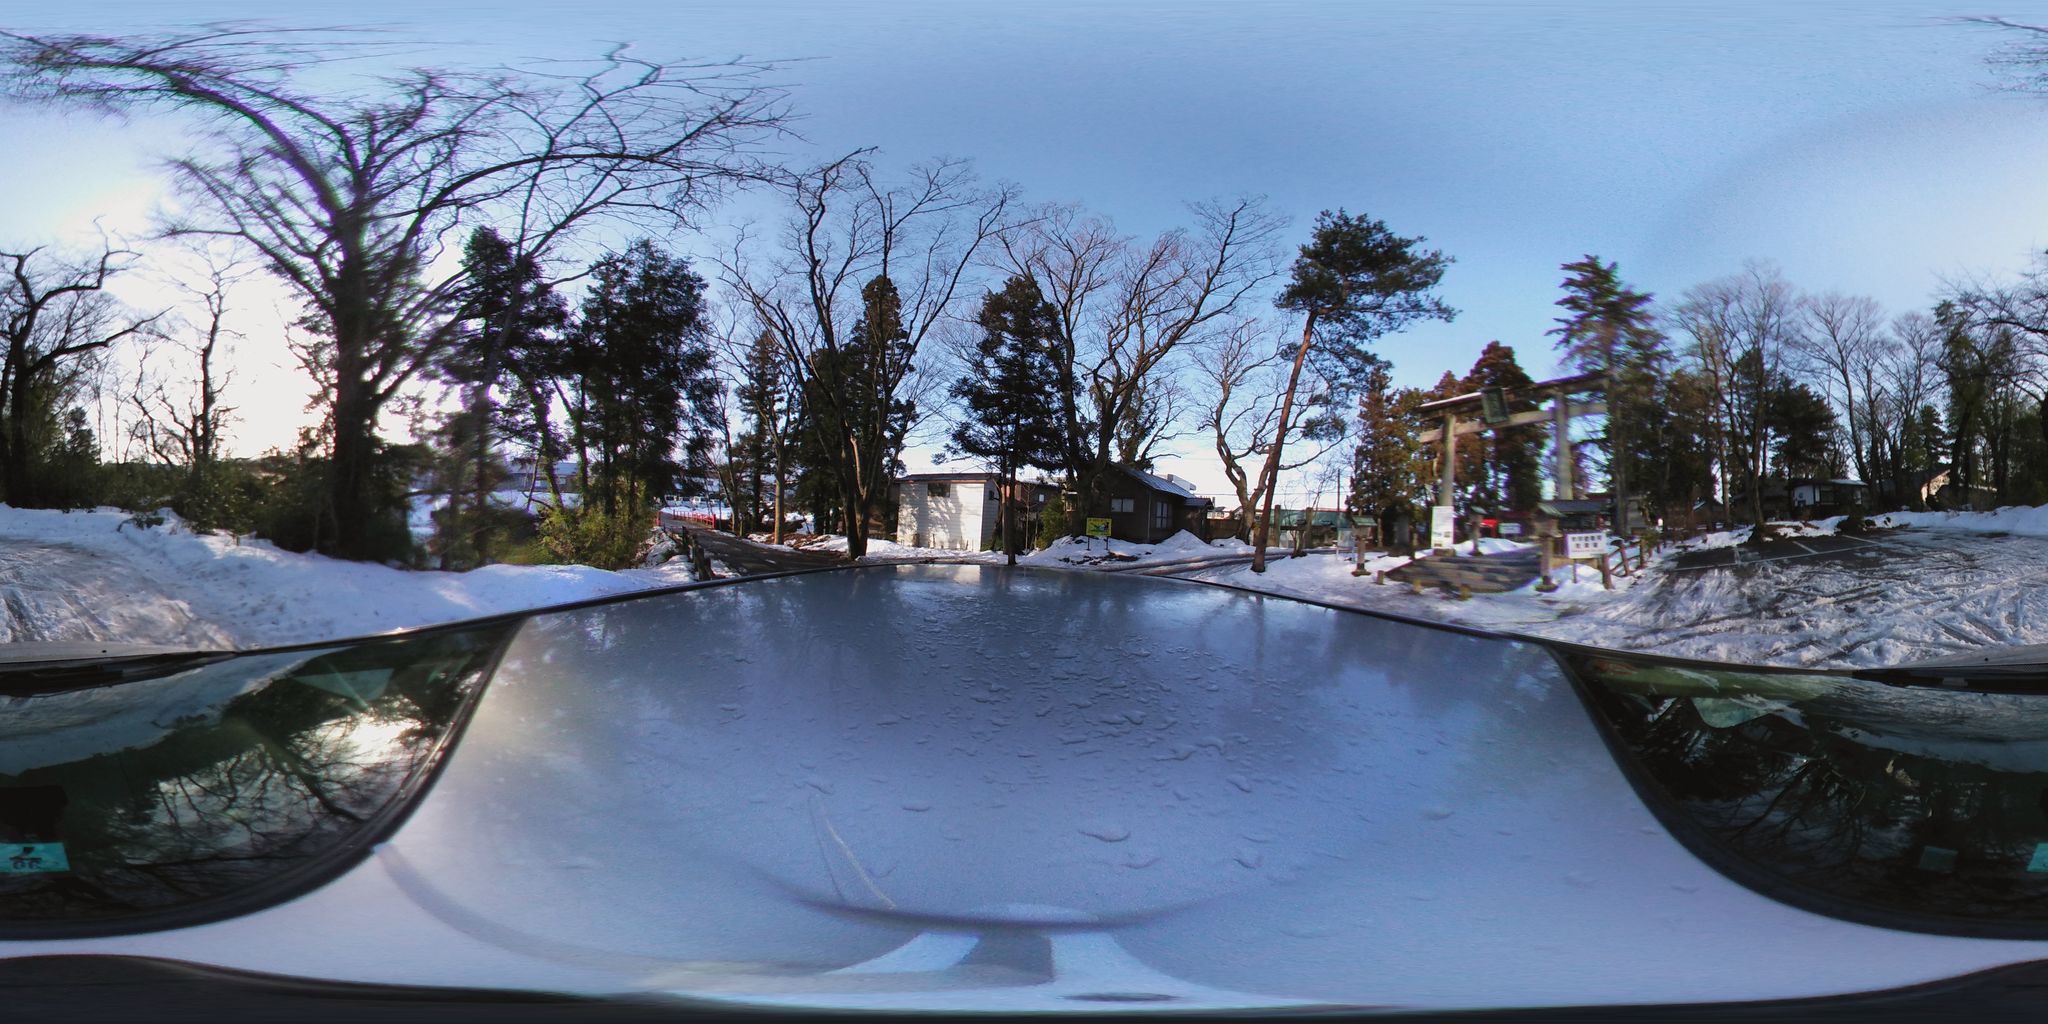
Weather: snowy
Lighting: dusk/dawn
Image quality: slightly poor
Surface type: driving surface
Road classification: steps, footway, unclassified
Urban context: urban centre
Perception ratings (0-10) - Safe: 1.67, Lively: 2.1, Beautiful: 5.18, Boring: 5.71, Depressing: 5.98, Wealthy: 6.09